Field crop: tomato
Growth stage: 1
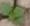
Species: solanum